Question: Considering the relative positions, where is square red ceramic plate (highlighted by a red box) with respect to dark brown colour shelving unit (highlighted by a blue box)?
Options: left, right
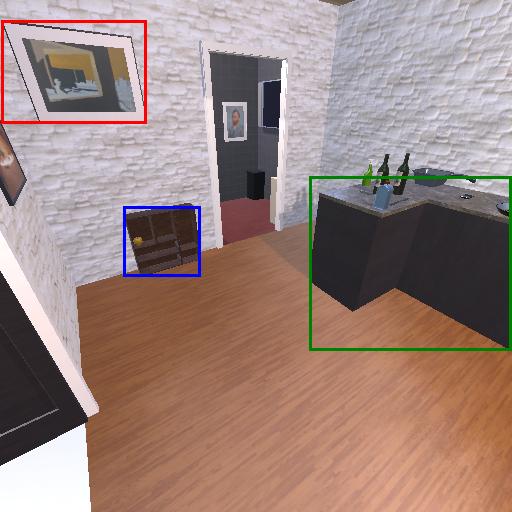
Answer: left